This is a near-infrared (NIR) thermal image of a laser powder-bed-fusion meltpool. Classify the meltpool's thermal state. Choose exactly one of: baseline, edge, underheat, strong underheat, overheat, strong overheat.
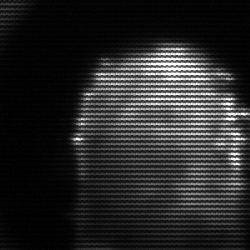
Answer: baseline